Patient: sex F, age 73
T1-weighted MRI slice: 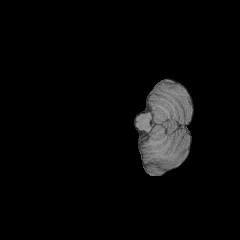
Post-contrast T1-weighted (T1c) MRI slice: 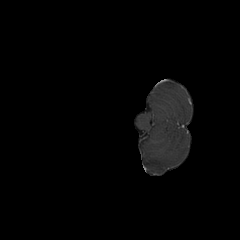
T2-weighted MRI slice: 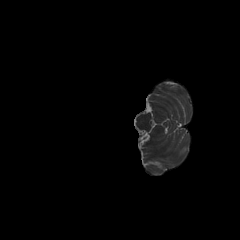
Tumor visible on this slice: no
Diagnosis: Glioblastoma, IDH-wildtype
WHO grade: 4